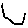
Label: hexagon